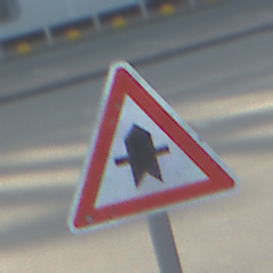
Verkehrszeichen: Vorfahrt
Umgebung: Outdoor, Suburban
Tageszeit: MorningAfternoon
Wetter: PartlyCloudy
Licht: Natural
Jahreszeit: NotSpecified
Kontrast: HighContrast